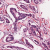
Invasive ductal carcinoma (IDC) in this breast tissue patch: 1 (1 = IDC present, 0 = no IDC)